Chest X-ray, PA view. Patient: 56 years old, sex M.
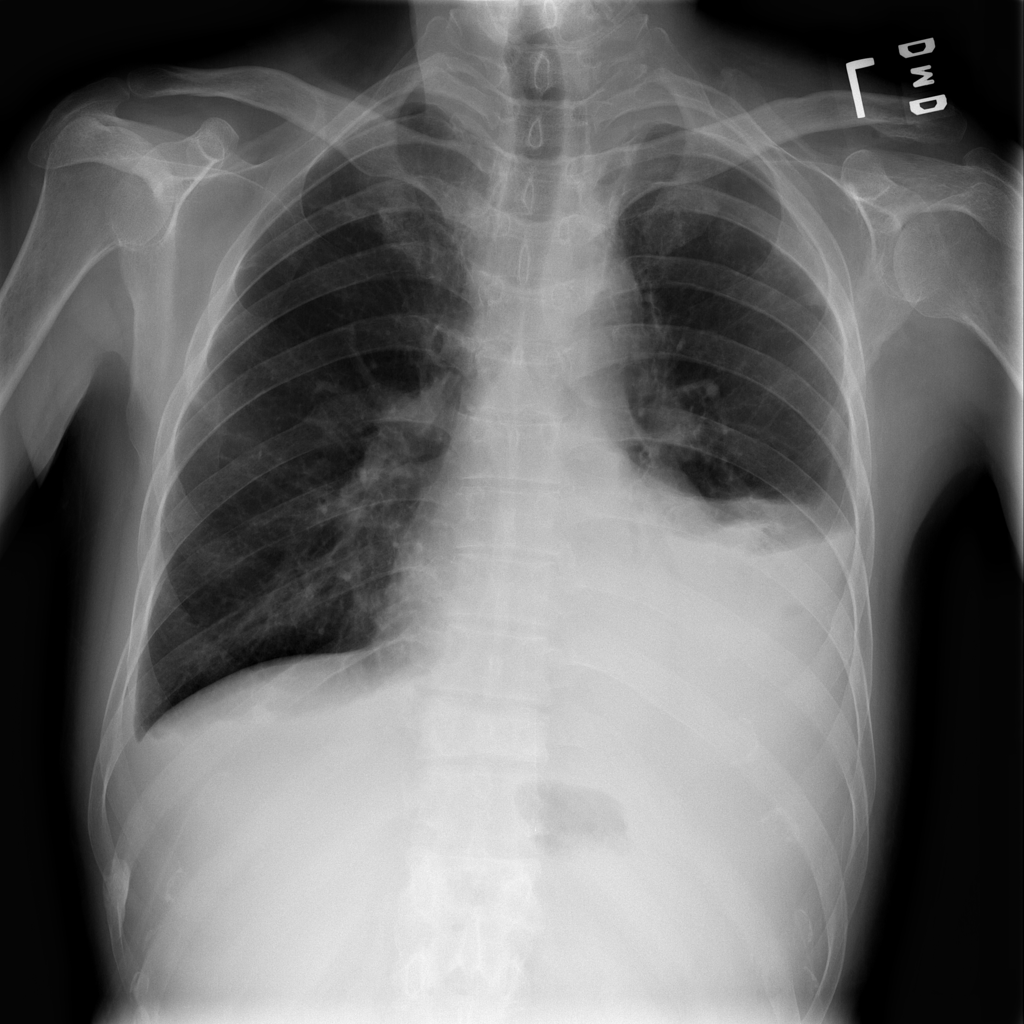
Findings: Effusion